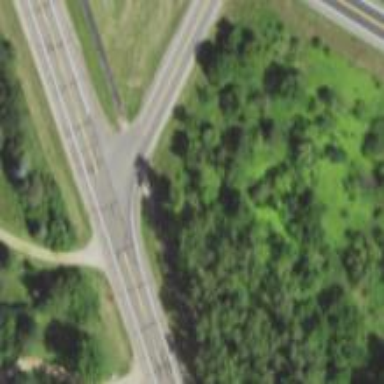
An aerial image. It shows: Asphalt cycleway with unmarked crossing.